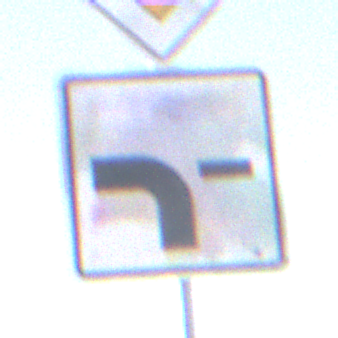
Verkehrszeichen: VerlaufVorfahrtsstrasse6
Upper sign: Vorfahrtsstrasse
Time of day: MorningAfternoon
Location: Outdoor (Nature)
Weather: Clear
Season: NotSpecified
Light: Natural